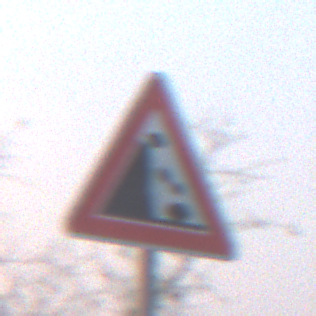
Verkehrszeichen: SteinschlagLinks
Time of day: SunriseSunset
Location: Outdoor (Nature)
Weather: Clear
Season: NotSpecified
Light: Natural